Brain MRI, t2w sequence, axial 2D slice.
Patient: age 38, sex F, weight 95 kg, height 1.95 m
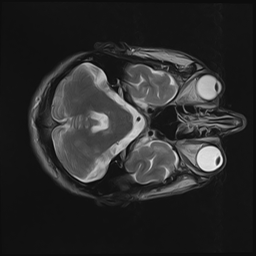